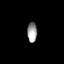
Tissue: prostate
Cell type: Myeloid cells
Senescence score: 0.7293
Nuclear area (px): 191
Mean DAPI intensity: 156.257